Question: I created master-detail template for the ipad application and now I want to add Tab Bar to either master view or detail view. I can easily add tab bar controller using editor->embed in ->tab bar controller. However when I run application tab bar is not showing.
Tab bar is showing in storyboard but I am also unable to add extra tab bar items. What am I doing wrong thanks?

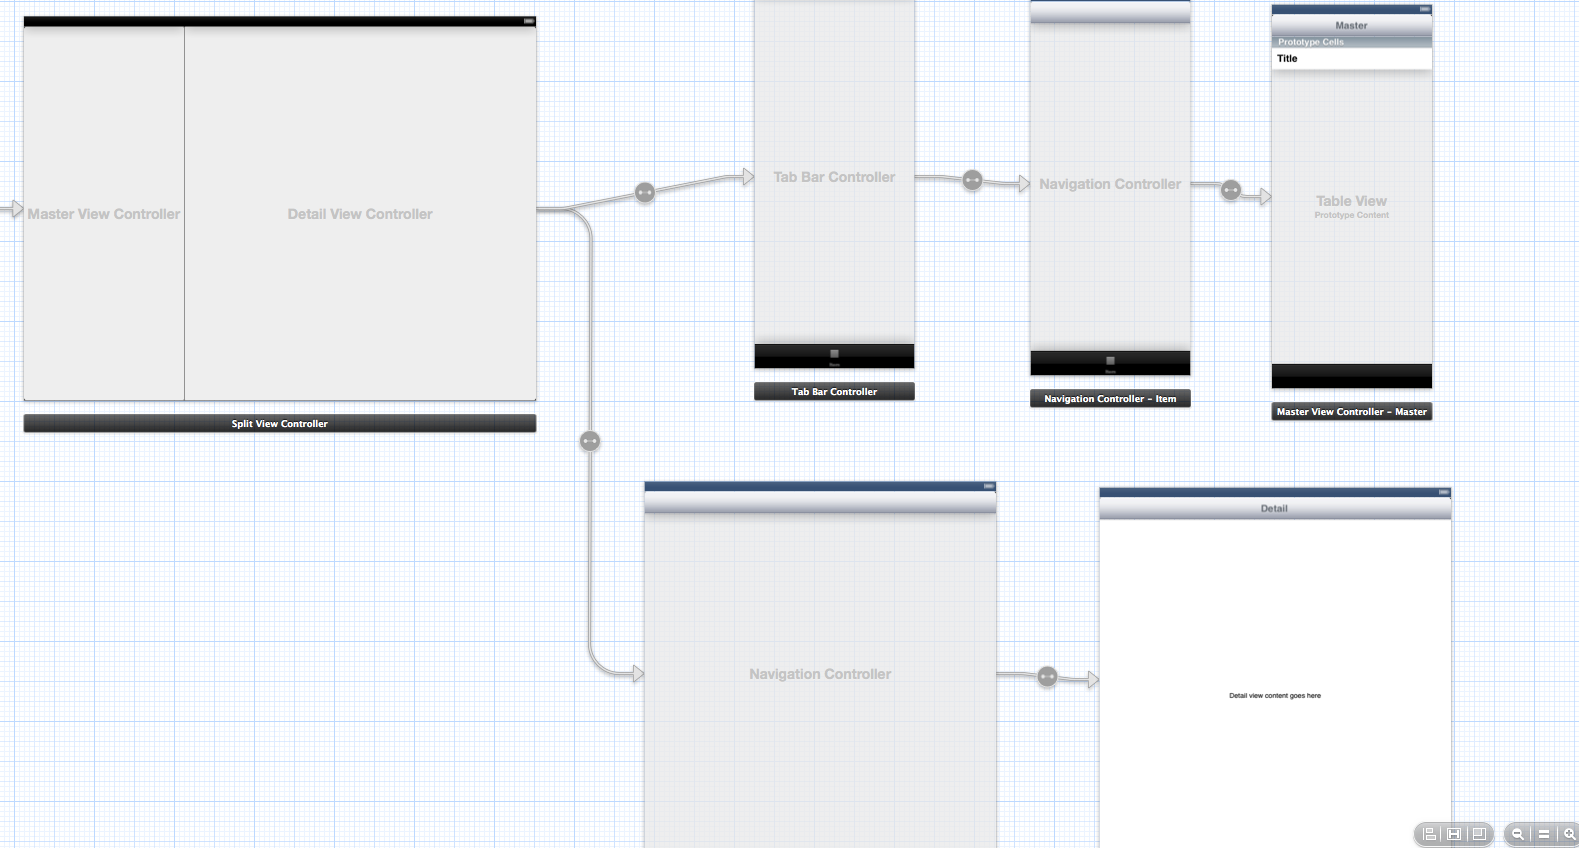
Answer: You should embed the navigation controller (of either the master or detail VC) in a tab bar controller, then delete the connection between the split view controller and that navigation controller. Finally, remake the connection from the split view controller to the tab bar controller. You'll also need to make several code changes, because the template code refers to the detail controller by its hierarchy in the split view controller, which will now be different.